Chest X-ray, AP view. Patient: 65 years old, sex M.
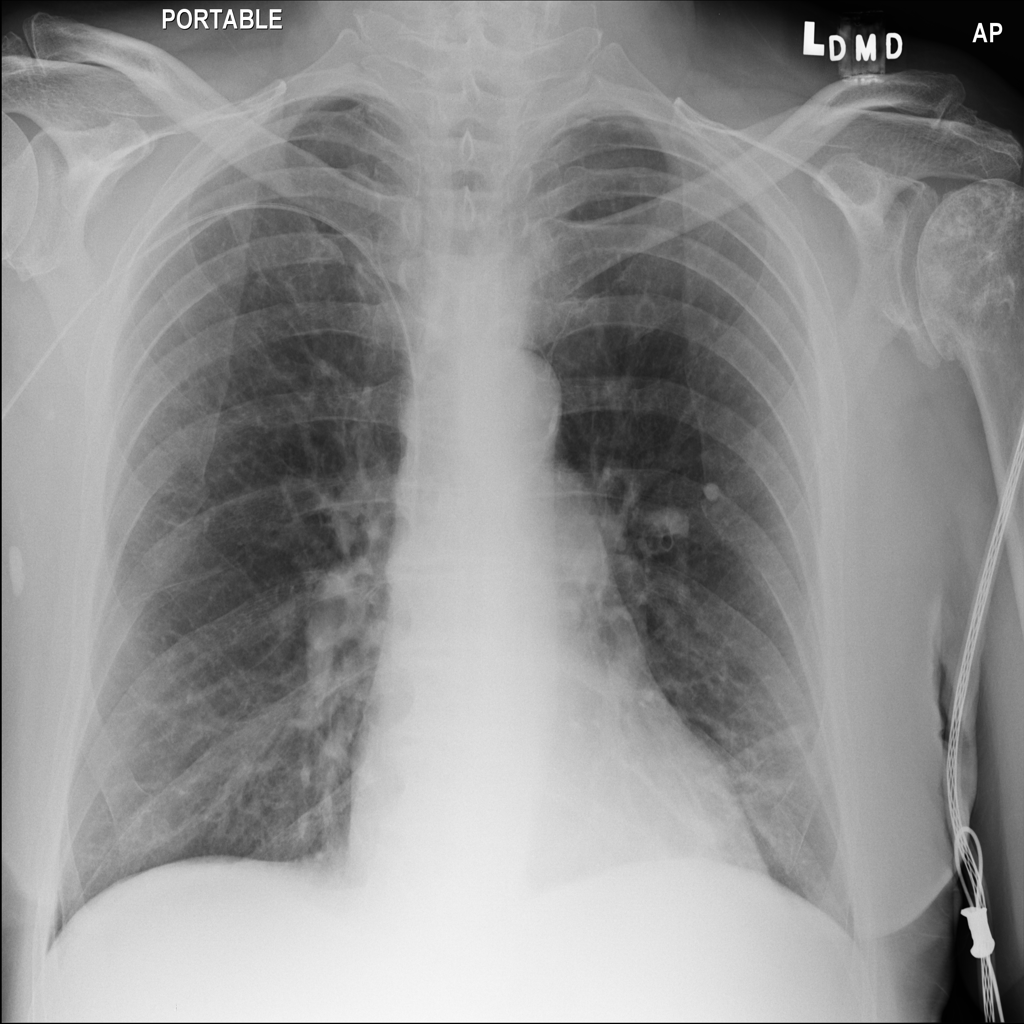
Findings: No Finding